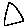
Label: triangle